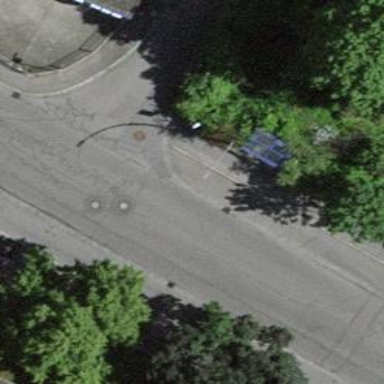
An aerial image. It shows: Bus stop equipped with public transport stop position.